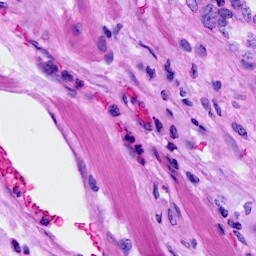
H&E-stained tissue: Ovarian